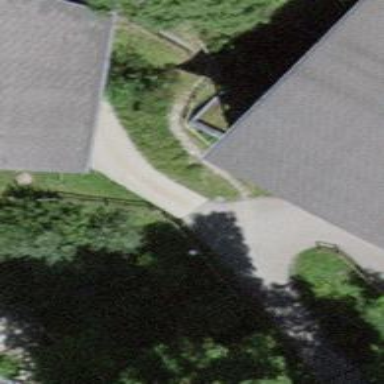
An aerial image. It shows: Path made of paving stones.